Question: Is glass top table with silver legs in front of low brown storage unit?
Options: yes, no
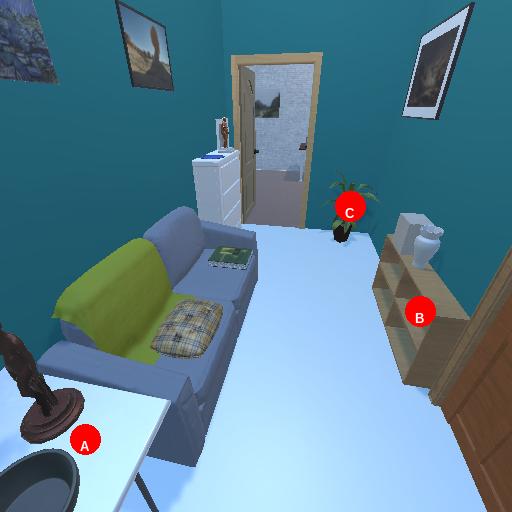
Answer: yes